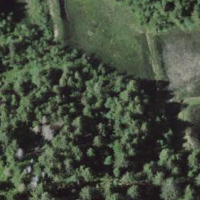
EUNIS habitat code: 44
Species observed at this site:
Vaccinium myrtillus
Vaccinium vitis-idaea
Vaccinium uliginosum
Typha latifolia